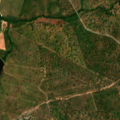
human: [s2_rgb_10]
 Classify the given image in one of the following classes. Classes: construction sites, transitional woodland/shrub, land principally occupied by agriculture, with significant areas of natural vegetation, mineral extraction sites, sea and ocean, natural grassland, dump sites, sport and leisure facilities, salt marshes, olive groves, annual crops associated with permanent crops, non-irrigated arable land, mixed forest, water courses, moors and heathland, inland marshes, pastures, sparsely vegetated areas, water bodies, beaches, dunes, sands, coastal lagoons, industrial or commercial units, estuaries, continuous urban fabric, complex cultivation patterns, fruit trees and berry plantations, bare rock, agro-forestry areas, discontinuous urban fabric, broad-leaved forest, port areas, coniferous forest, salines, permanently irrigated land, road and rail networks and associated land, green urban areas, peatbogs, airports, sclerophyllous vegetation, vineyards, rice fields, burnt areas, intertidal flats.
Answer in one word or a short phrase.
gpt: non-irrigated arable land, agro-forestry areas, transitional woodland/shrub